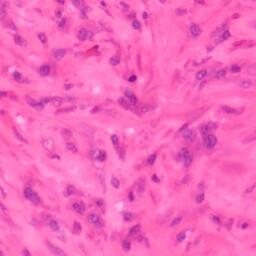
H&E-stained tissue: Colon